高二 · 解析几何
设 $x, y$ 满足约束条件 $\left\{\begin{array}{l}x \geq 1, \\ x-2 y \leq 0, \\ y-2 \leq 0,\end{array}\right.$
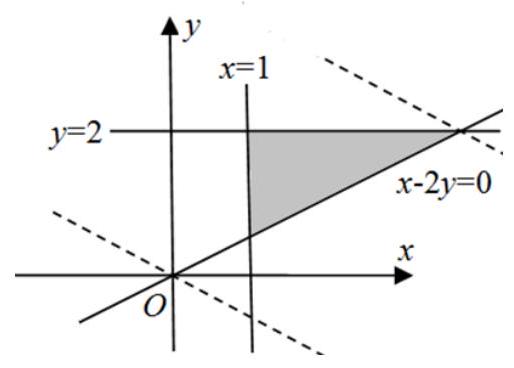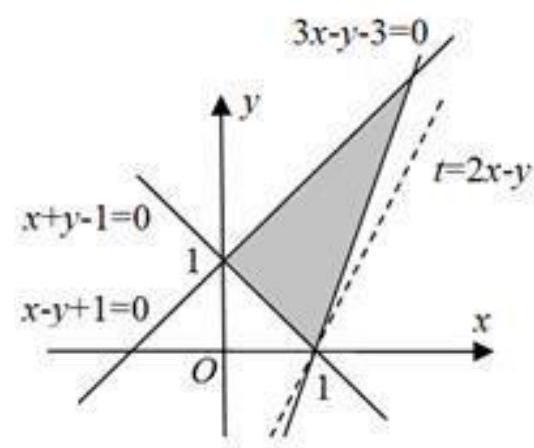
答案: 画出可行域如下图所示, 由图可知, $z$ 在点 $(4,2)$ 处取得最大值, 最大值为 $Z_{\text {max }}=4+2 \times 2-3=5$.